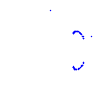
Particle: proton